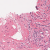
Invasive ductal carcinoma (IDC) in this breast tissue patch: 1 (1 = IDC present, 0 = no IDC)